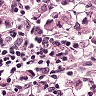
Metastatic tissue present: yes